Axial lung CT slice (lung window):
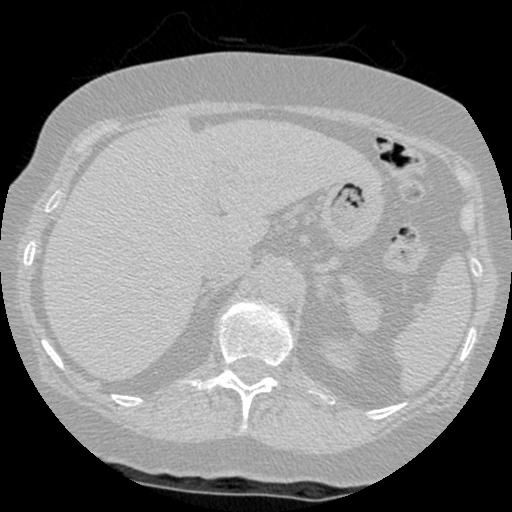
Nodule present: no